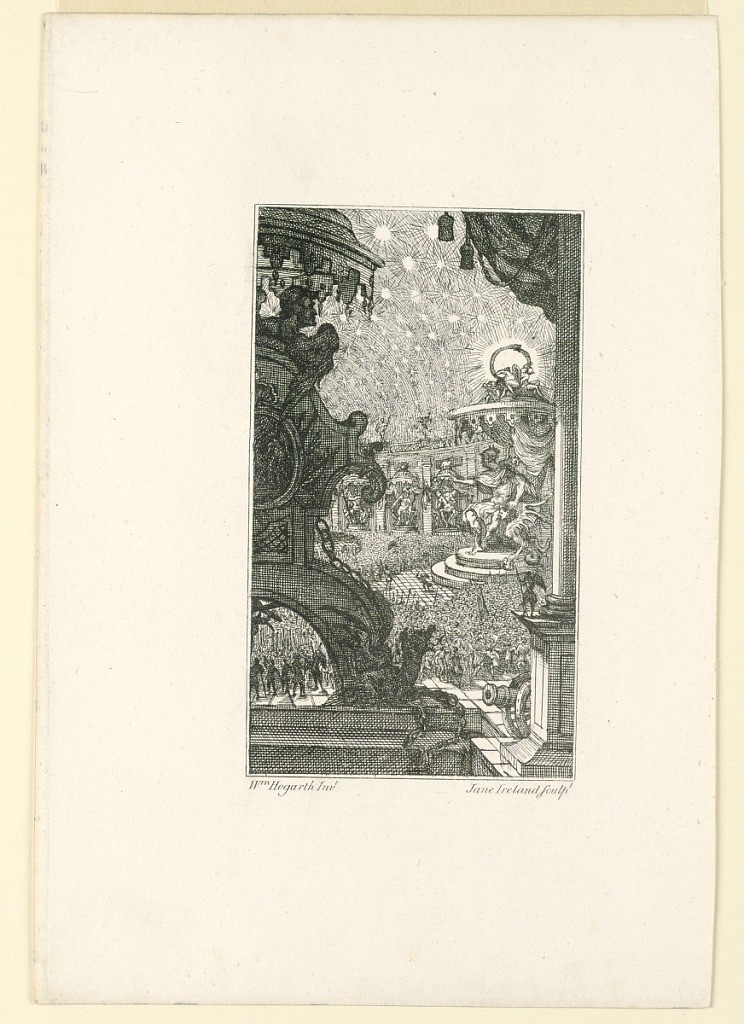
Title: The Council in Hell. Illustration to Milton's "Paradise Lost" (after William Hogarth)
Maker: Jane Ireland, British
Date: ca. 1790
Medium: Etching on paper
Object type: Print
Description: Vertical rectangle. A view from right into a circle where the thrones of Satan and his peers are placed into niches of the surrounding wall. In the left foreground one of the thrones is seen from the rear. The Square crowded with figures. In the sky, stars.